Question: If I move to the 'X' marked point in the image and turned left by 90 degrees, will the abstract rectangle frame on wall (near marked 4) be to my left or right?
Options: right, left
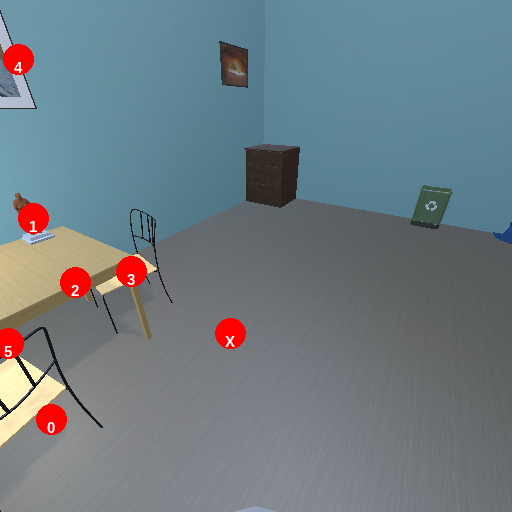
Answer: right